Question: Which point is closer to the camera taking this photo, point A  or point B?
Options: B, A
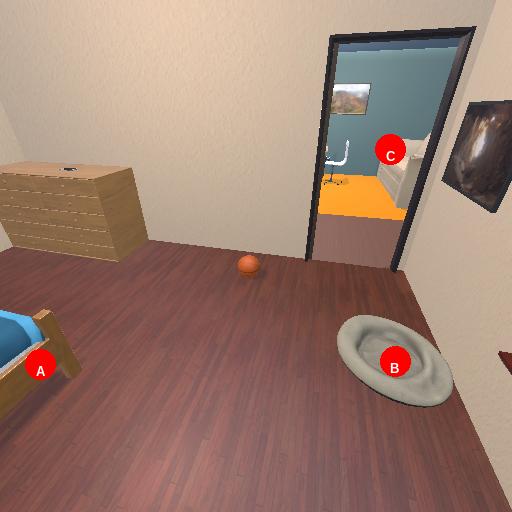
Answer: B